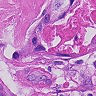
Metastatic tissue present: yes